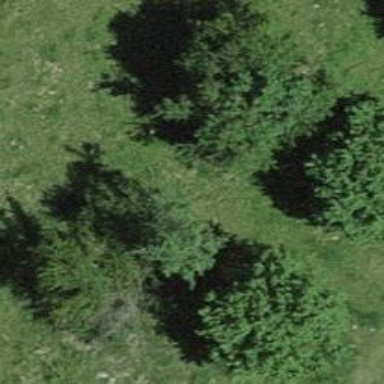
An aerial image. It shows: Agricultural area with broadleaved deciduous trees.